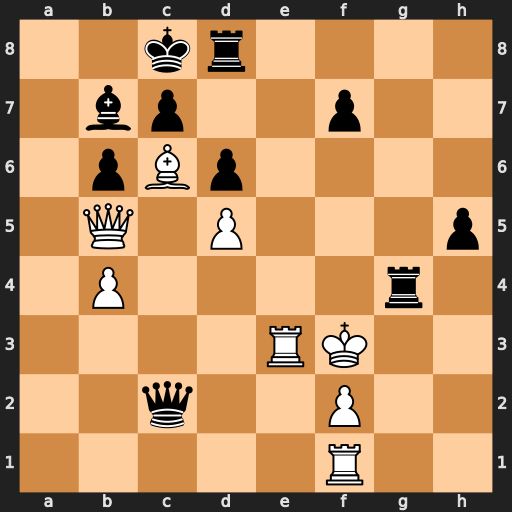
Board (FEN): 2kr4/1bp2p2/1pBp4/1Q1P3p/1P4r1/4RK2/2q2P2/5R2
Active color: w
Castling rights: -
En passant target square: -
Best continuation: Ra1 Qc4 Qxc4 Rxc4 b5